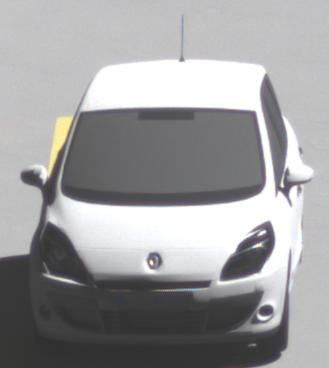
Make: Renault
Model: Scénic 1.6 16V 110
Detailed model: Scénic (III)
Model produced from: 2009/06
Model produced until: 2010/08
Doors: 5
Color: white
Road condition: dry road
Daytime: midday
Contrast: high contrast